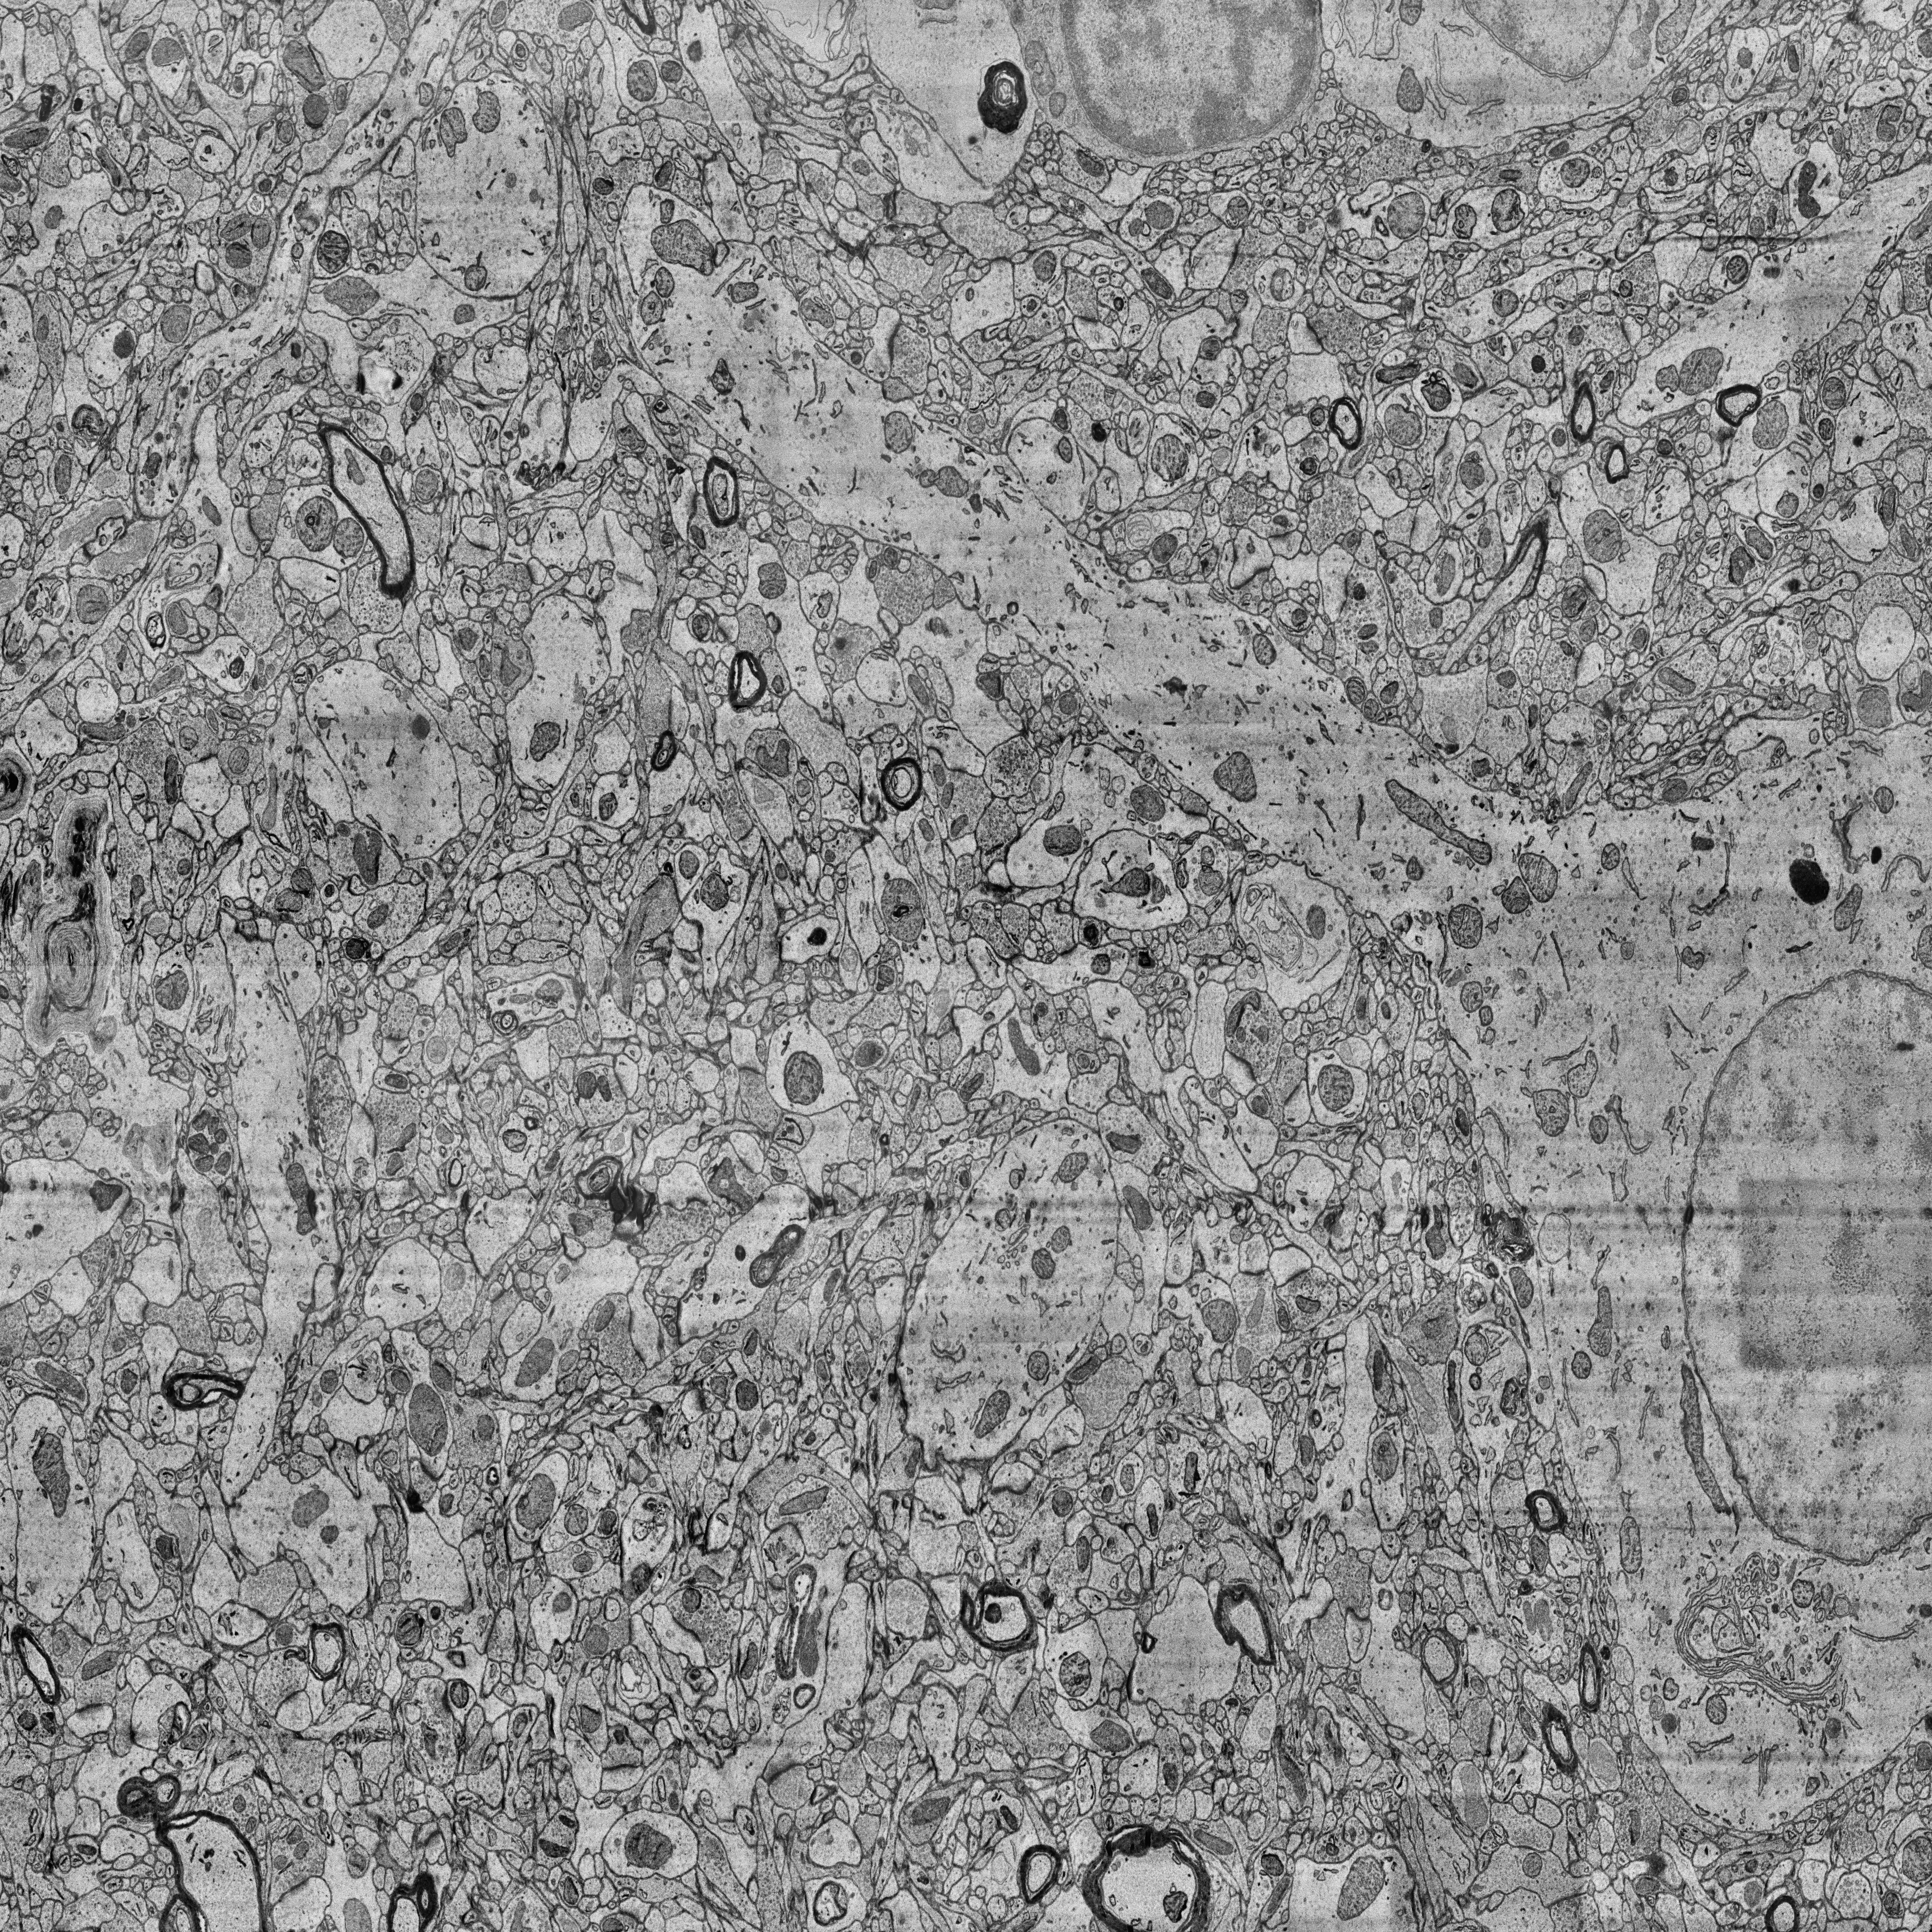
Electron microscopy slice of human cortex tissue
Slice depth (z): 247
Mitochondria instances in slice: 457